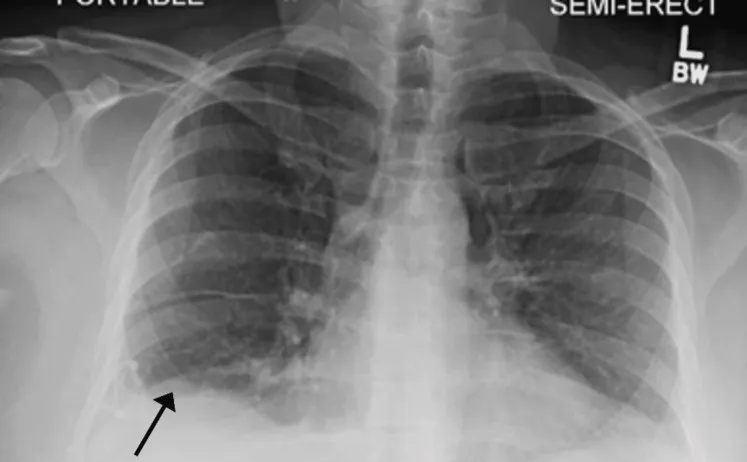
Chest X-ray post thoracentesis, showing resolving effusion. A pigtail catheter was seen in the right lower lung field.
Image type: radiology (x_ray)